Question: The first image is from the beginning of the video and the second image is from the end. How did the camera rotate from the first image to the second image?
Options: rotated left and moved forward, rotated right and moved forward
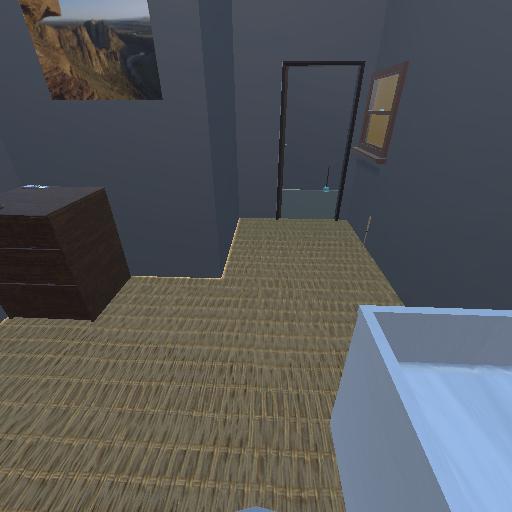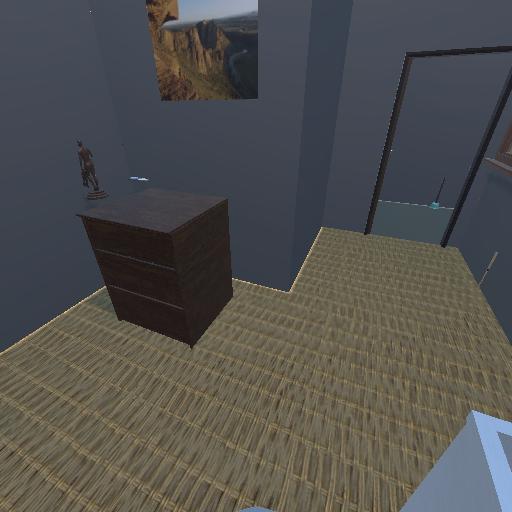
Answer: rotated left and moved forward